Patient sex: M
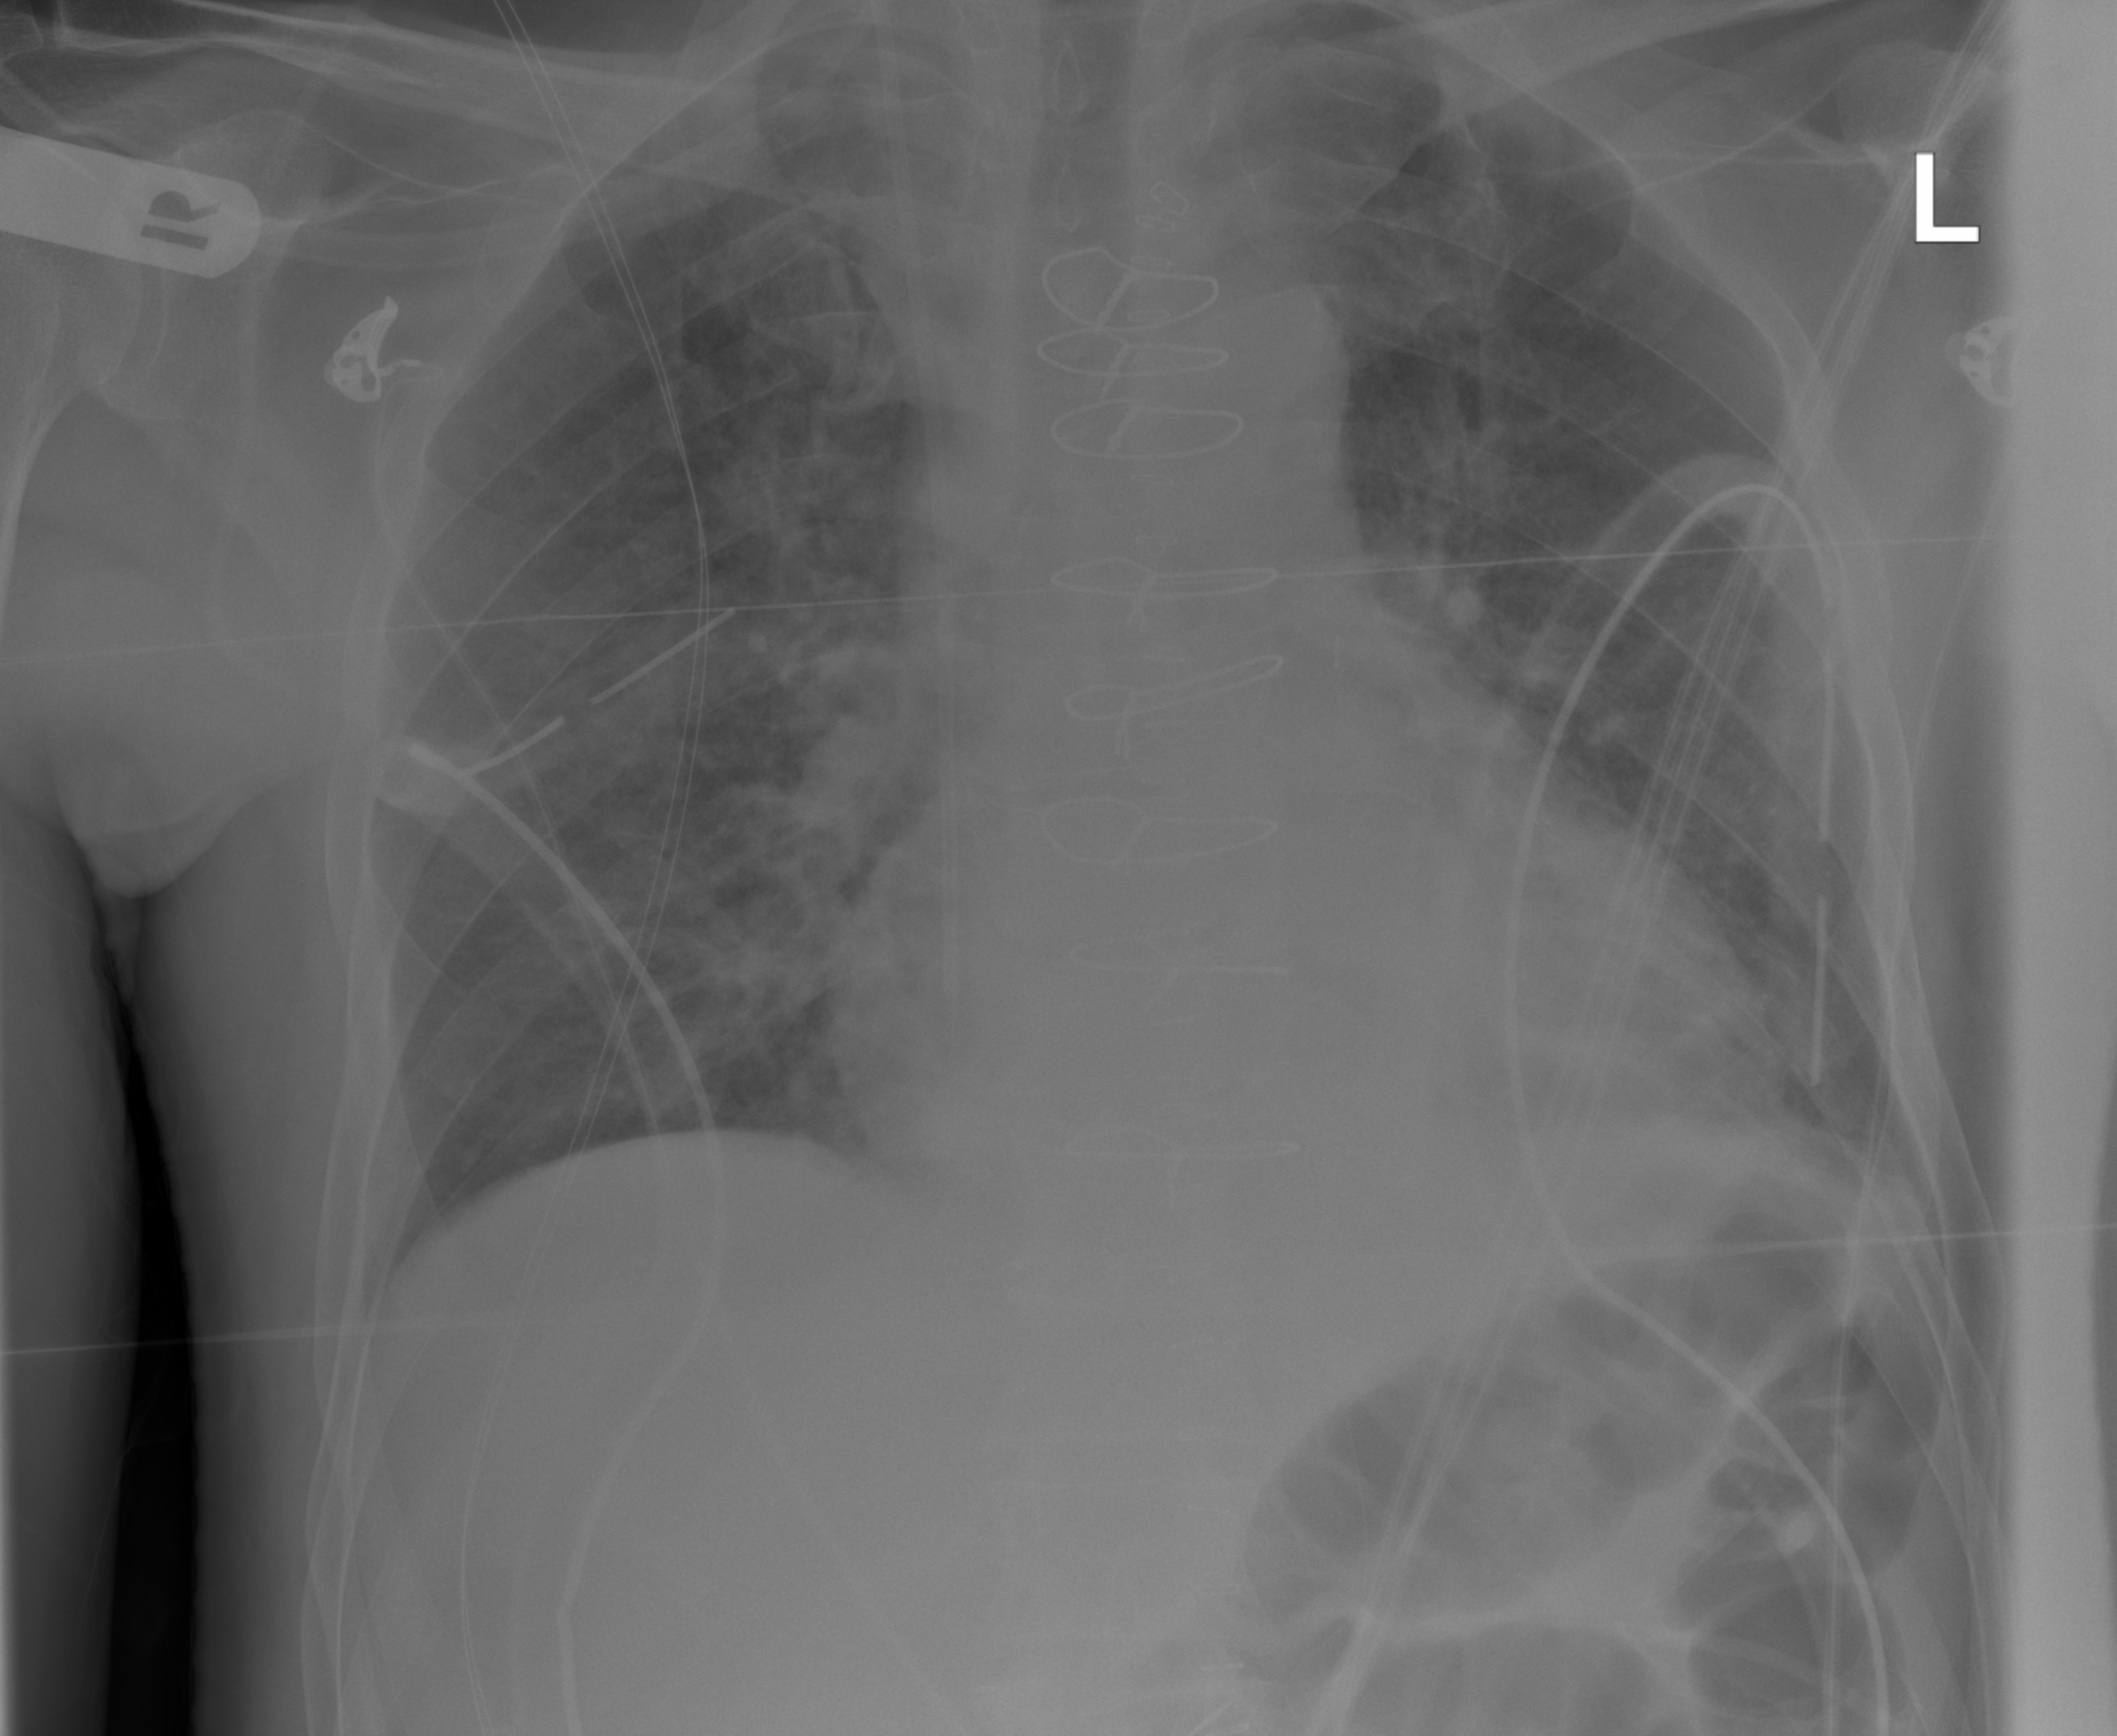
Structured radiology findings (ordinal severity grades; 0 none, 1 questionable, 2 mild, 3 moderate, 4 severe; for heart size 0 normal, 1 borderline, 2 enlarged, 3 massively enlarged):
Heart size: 2
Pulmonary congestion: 0
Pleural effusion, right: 0
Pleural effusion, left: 0
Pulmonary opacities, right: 0
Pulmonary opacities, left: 0
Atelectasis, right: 0
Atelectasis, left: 2